Question: I've been trying to get this right for the last couple of hours, and was unsuccessful, i am not a front-end developer and would appreciate it much if someone could guide me in the right direction. (this is for a hobby project of mine) and i am trying to achieve a cross browser compatible (IE10+/Chrome/FF) div layout (as depicted below)
so far my miserable attempt at trying to get it to work is here ->
<URL>
'''
.border {
border: 1px solid black;
}
.left {
display:inline-block;
height:600px;
width:50px
}
.top {
display:inlne;
height:100px;
}
.dynamic {
width:100%;
height:300px;
}
.inner-container{
display:inline-block;
}
<div class="border container">
<div class="border left">left</div>
<div class="inner-container">
<div class="border top">top</div>
<div class="border dynamic"><p>Other html content goes here...</p></div>
</div>
</div>
'''
Thanks in advance!

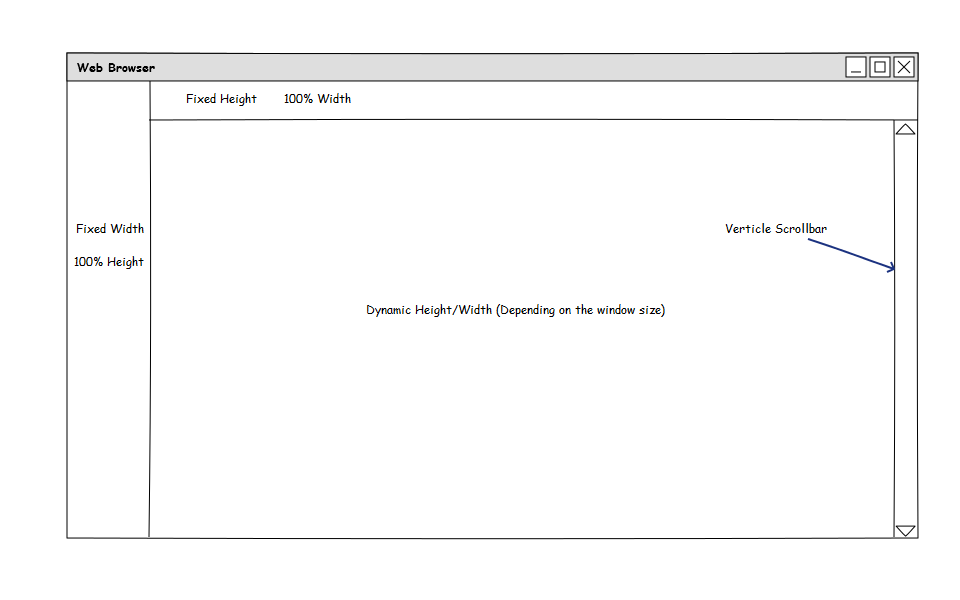
Answer: It looks like you want a fixed layout. We can do that with position:absolute and use of regular top/left, and widths that use 'calc(100% - ...px)'. Like so: <URL>